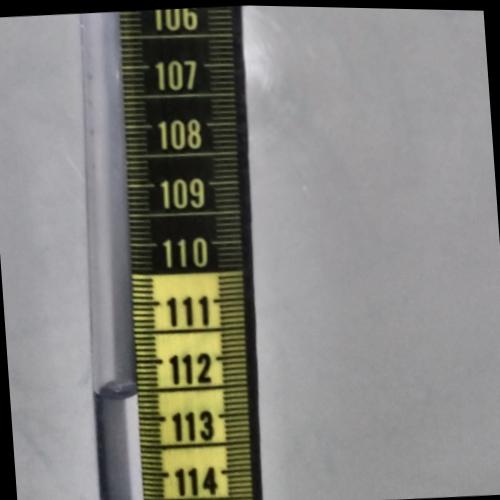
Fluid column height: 112.5 cm